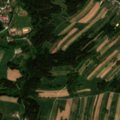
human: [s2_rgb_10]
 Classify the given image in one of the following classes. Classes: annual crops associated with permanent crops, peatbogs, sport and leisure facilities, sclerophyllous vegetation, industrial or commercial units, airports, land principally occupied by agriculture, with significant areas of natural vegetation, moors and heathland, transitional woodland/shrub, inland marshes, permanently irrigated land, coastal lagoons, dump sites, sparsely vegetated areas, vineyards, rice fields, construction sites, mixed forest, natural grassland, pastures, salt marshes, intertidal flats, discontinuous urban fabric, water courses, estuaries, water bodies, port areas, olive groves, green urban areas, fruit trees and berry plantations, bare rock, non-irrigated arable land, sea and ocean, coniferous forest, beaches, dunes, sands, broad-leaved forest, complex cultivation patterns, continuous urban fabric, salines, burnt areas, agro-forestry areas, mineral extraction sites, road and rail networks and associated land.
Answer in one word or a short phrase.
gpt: non-irrigated arable land, pastures, complex cultivation patterns, land principally occupied by agriculture, with significant areas of natural vegetation, coniferous forest